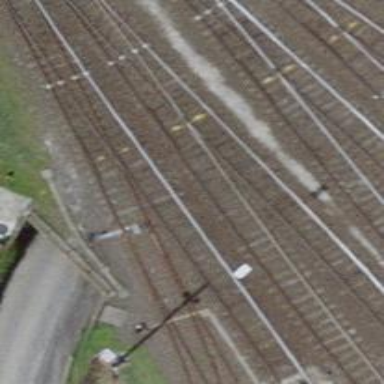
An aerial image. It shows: Single-track railway yard.